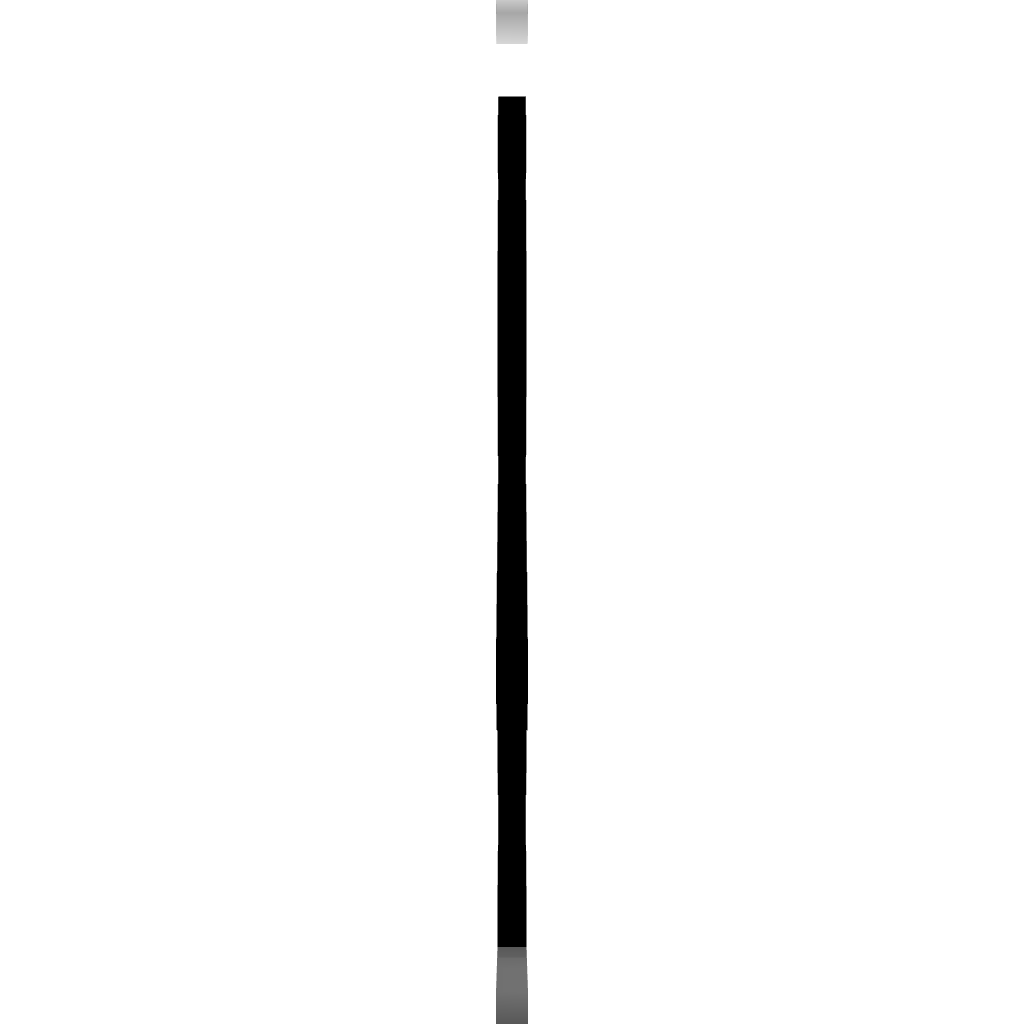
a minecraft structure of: Monobear high quality